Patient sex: M
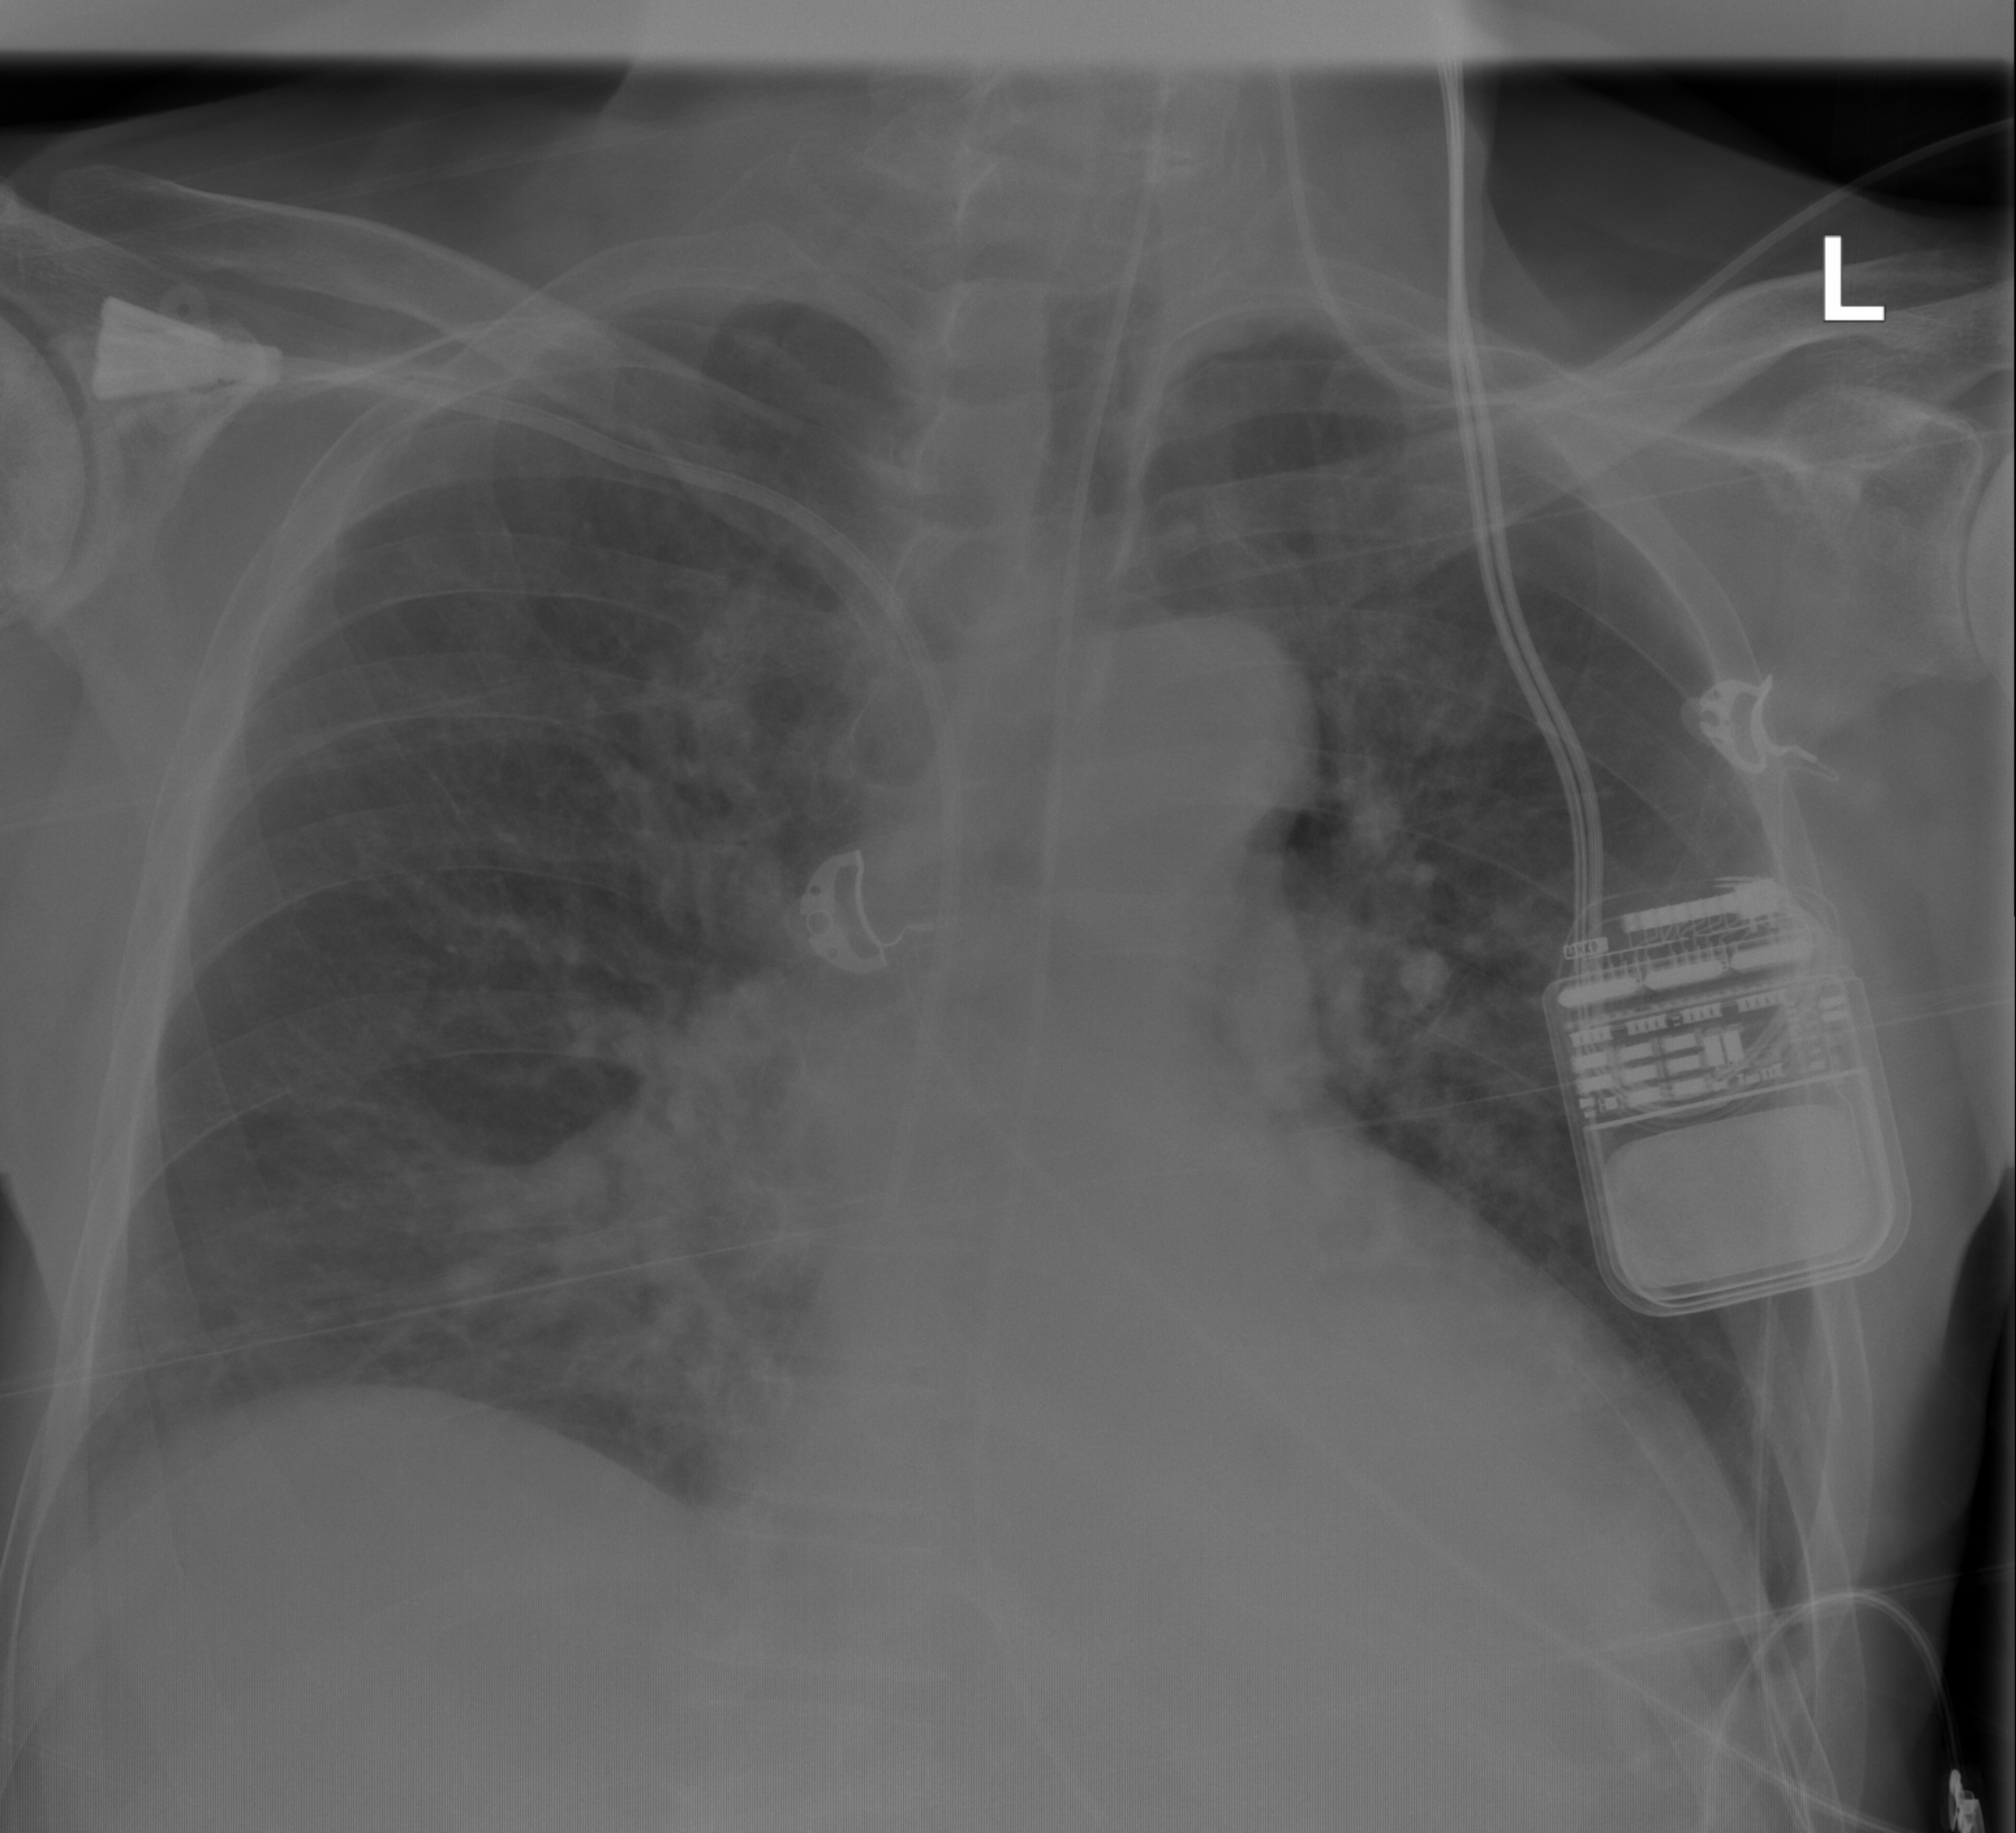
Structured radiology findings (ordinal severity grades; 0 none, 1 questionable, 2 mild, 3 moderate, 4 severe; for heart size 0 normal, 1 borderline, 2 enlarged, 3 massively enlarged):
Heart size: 2
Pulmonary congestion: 2
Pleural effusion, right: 1
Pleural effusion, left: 1
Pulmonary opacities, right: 2
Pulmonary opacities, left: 0
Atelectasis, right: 0
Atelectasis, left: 0